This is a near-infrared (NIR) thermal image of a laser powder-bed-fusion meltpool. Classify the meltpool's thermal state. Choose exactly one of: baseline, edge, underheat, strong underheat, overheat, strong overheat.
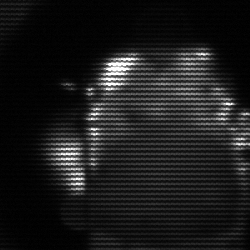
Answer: baseline